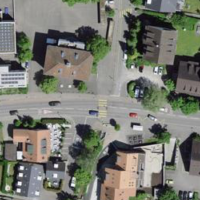
EUNIS habitat code: 54
Species observed at this site:
Cotinus coggygria